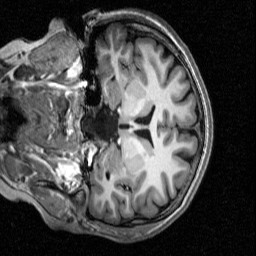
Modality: T1w
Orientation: coronal
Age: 19
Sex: female
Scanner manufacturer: siemens
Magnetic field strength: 3 T
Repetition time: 2.53 s
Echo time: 0.00277 s